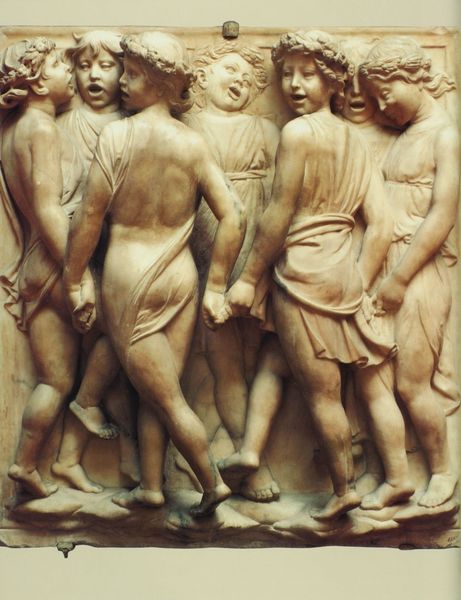
Titel: Cantoria
Künstler: Luca della Robbia
Institution: Florenz, Museo dell´Opera del Duomo
Schlagwörter: akt, körper, nackt, wolken, mädchen, braun, kleid, kleider, mund, tuch, wolke, tanz, falten, haarschmuck, stein, hände, haare, gewänder, kind, tanzen, locken, kinder, kreis, relief, knaben, füsse, lachen, antike, lendentuch, kranz, jüngling, singen, antik, christlich, mittelalter, chor, reigen, offener mund, bildhauer, ringelreihen, ringel, bekleidet, tanzend, ringelreihn, ringelreigen, offene münder, singend, ringelreih(e)n, bargfuß, varfuß